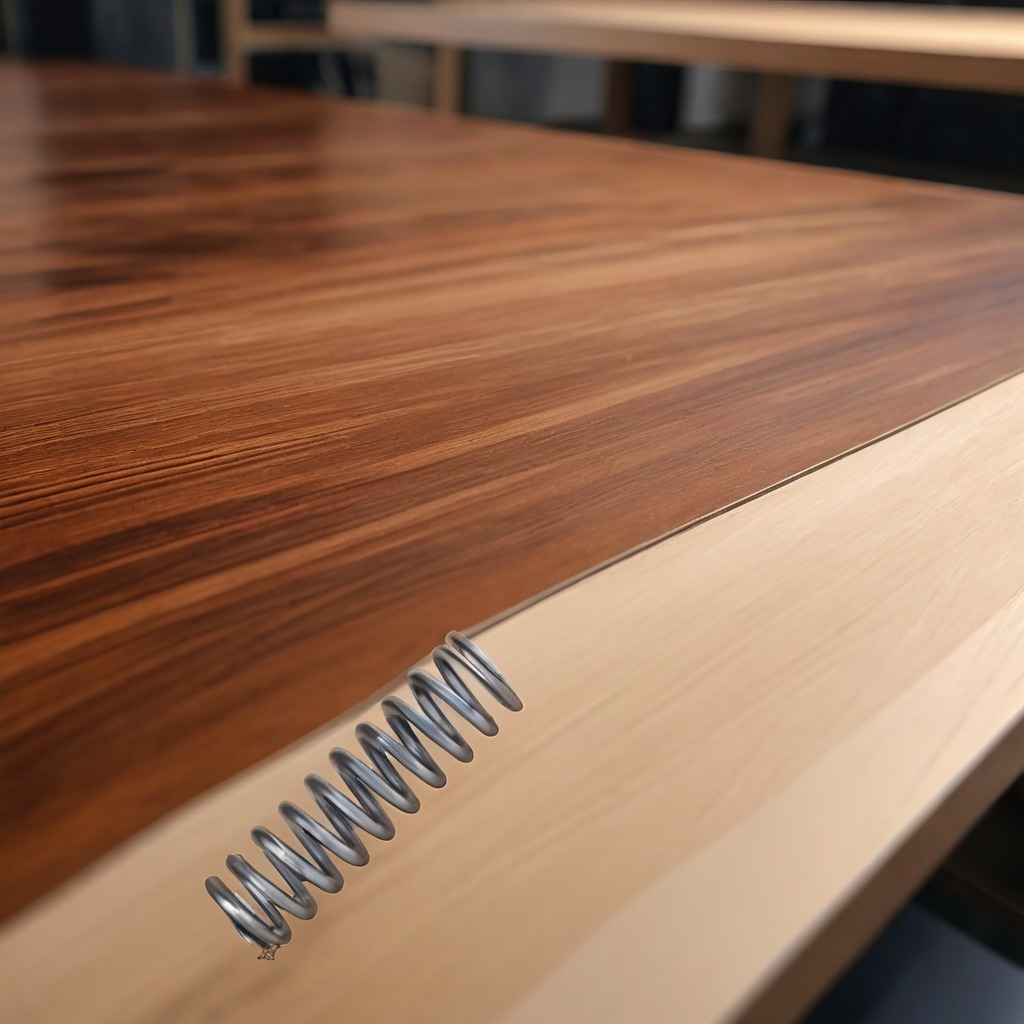
A coiled metal spring is lying on a wooden table in a carpentry studio.